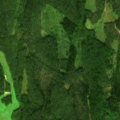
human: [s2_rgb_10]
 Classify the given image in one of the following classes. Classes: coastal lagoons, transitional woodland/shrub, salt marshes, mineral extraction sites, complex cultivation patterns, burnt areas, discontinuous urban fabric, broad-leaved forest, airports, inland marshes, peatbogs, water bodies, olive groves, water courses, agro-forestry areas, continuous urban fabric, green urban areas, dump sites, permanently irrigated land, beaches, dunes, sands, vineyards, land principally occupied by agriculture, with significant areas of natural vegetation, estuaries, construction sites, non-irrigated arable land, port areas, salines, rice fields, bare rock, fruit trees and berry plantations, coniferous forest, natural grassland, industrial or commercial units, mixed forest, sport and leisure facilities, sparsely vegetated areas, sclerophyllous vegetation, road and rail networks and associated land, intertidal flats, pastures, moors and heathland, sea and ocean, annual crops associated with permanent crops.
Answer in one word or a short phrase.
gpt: non-irrigated arable land, coniferous forest, mixed forest